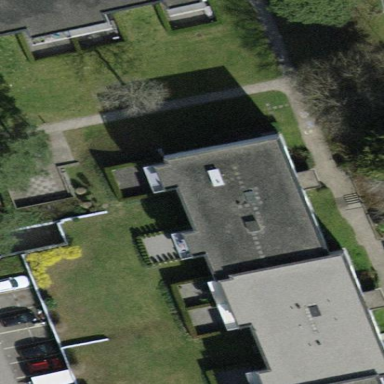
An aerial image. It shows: Building with apartments and flat roof.